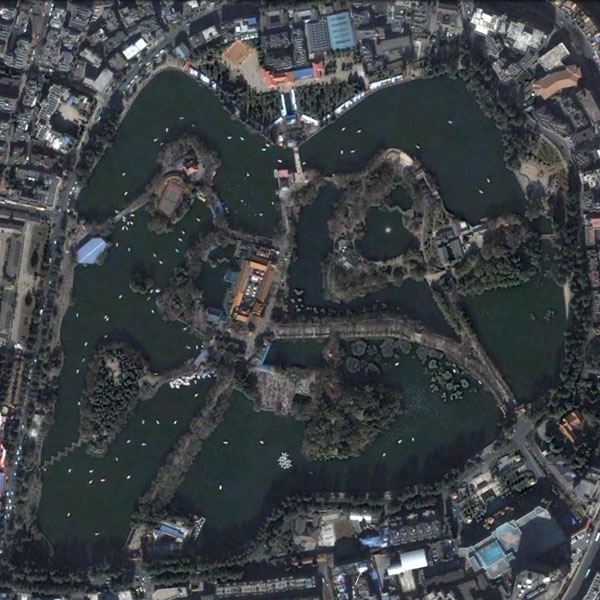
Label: Park